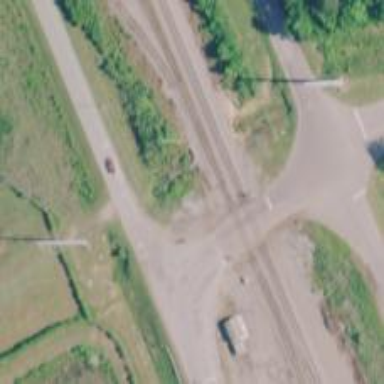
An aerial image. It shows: Level crossing on the railway with lights.